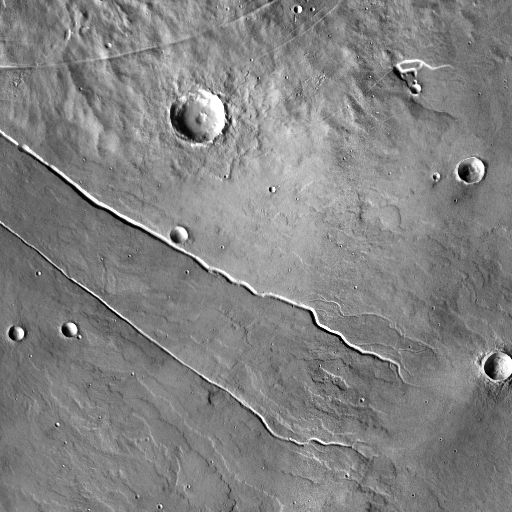
Crater classes present: Background, Other, Layered